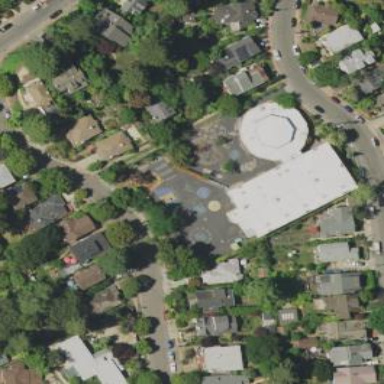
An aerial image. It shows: Asphalt schoolyard.